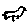
Label: bird